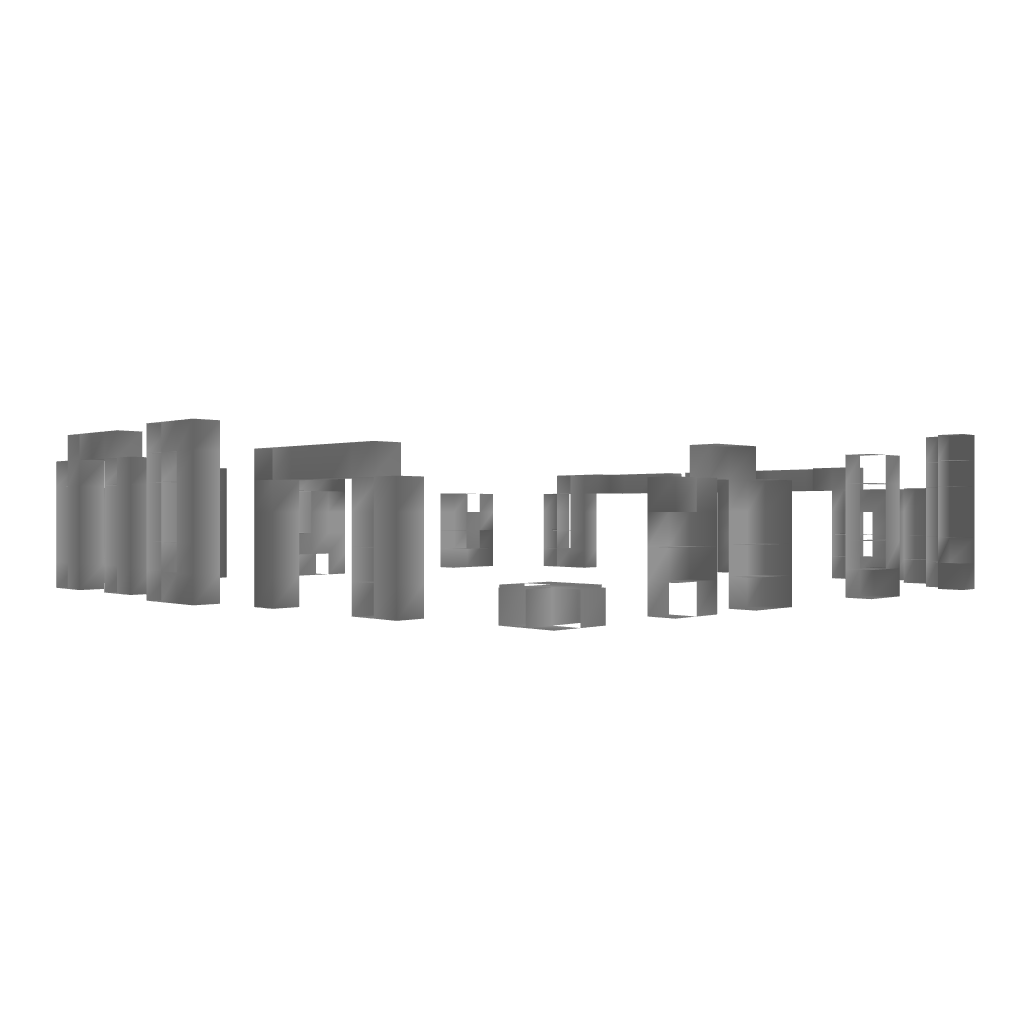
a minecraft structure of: Stonehenge high quality